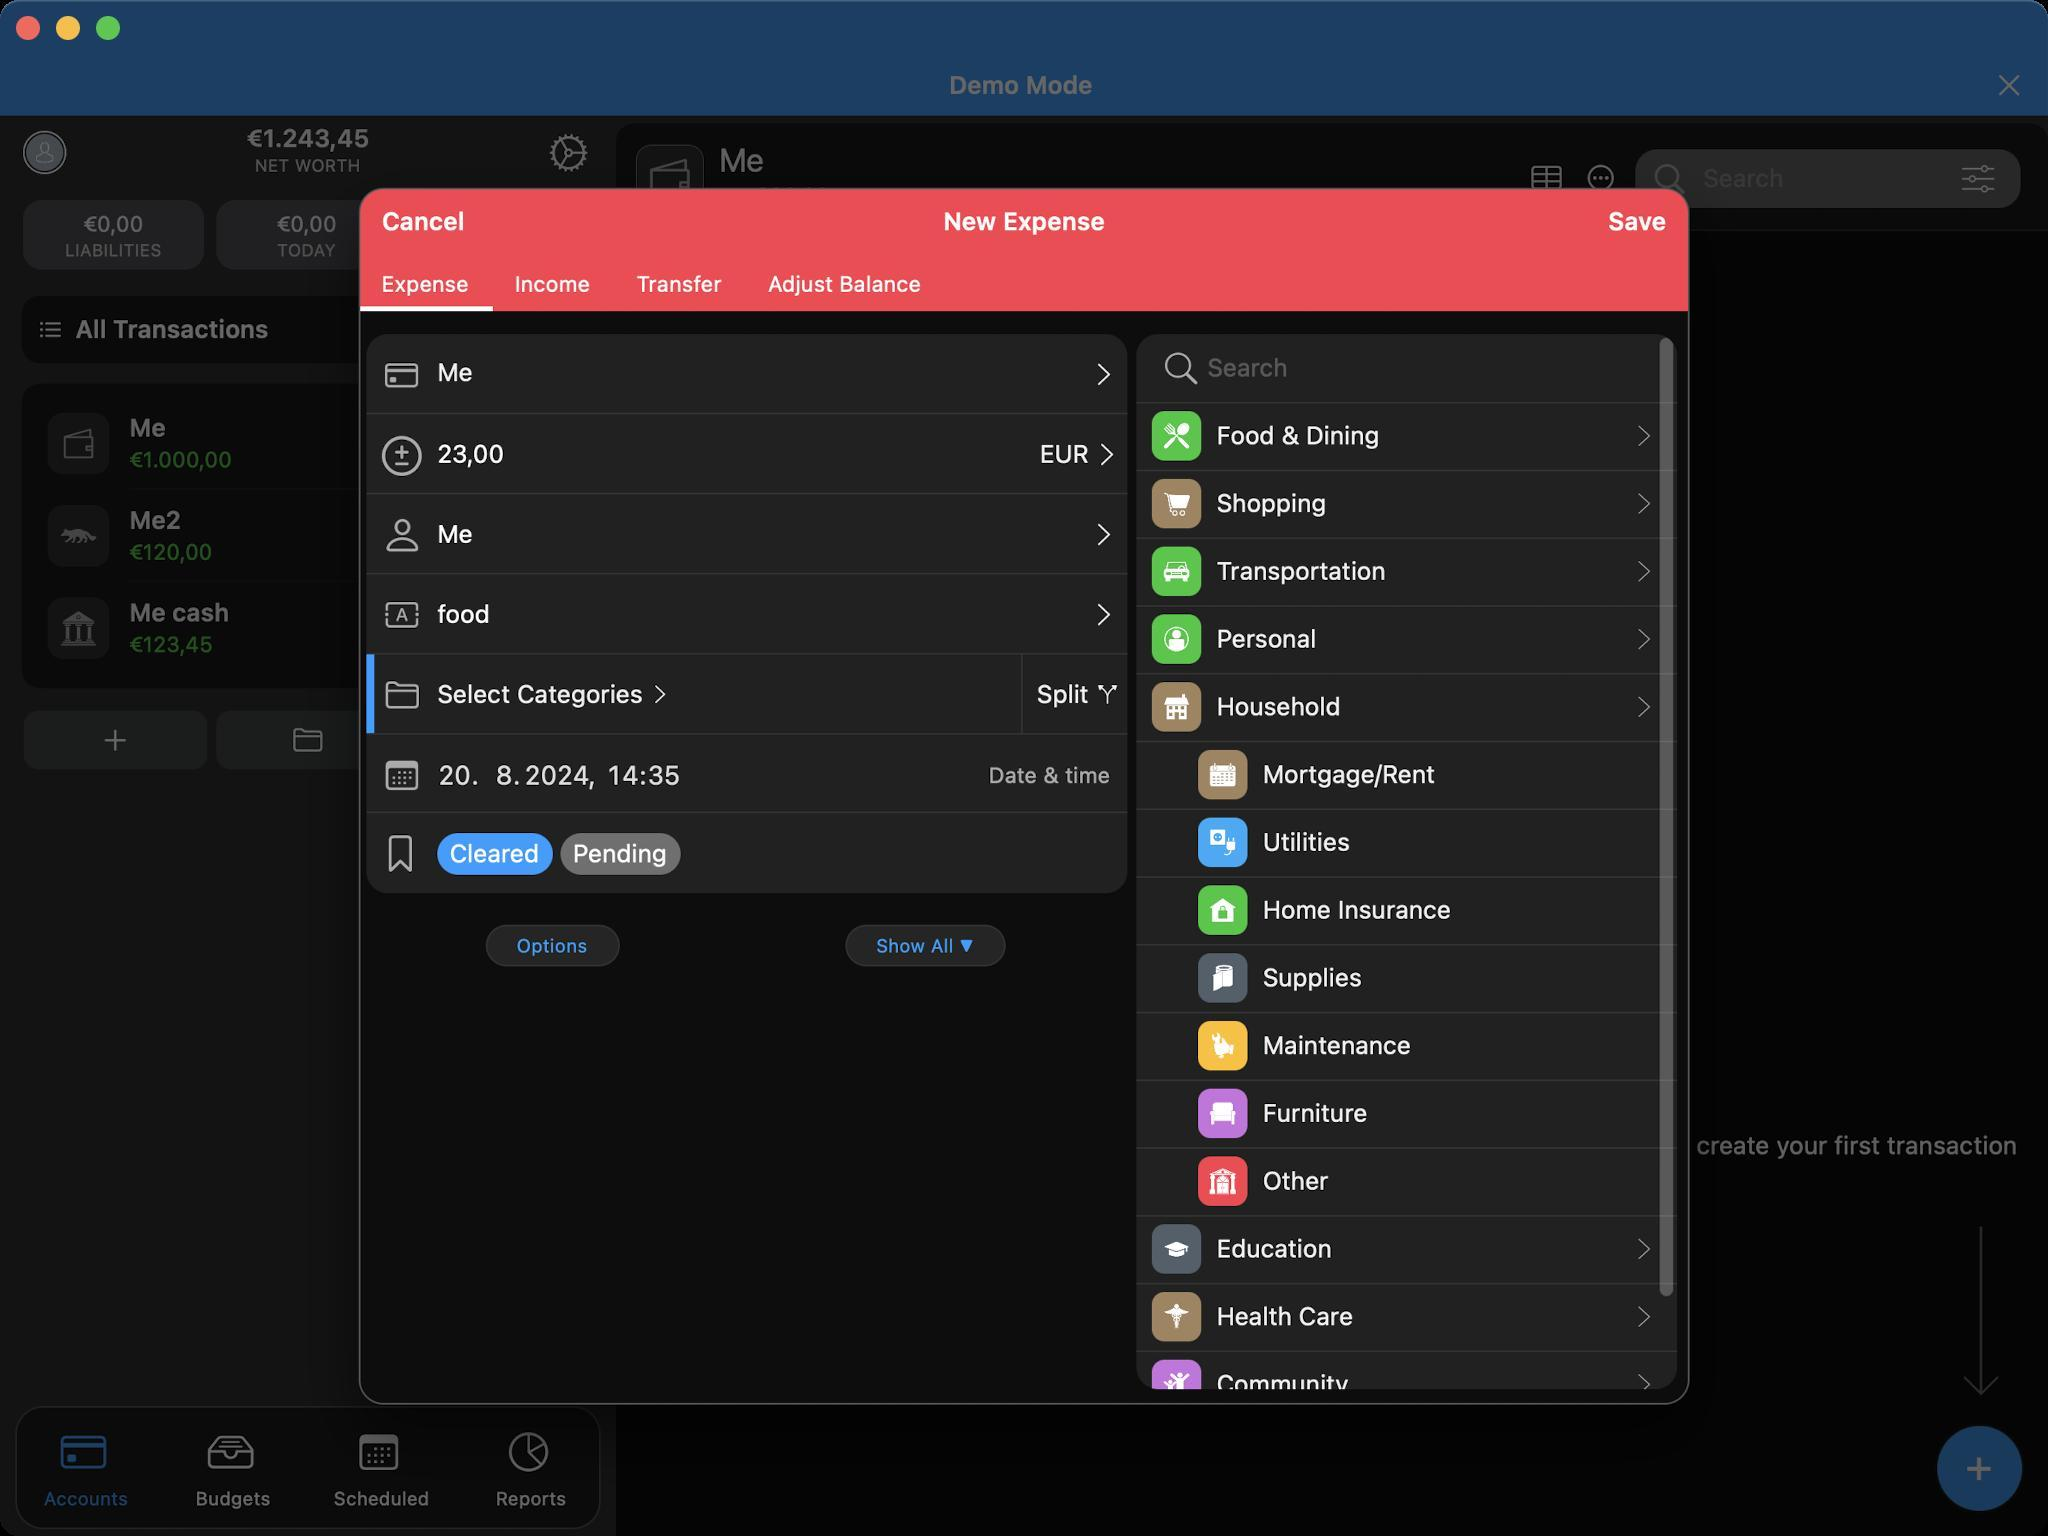
Accessibility tree:
{"name": "MoneyWiz", "role": "AXWindow", "description": null, "role_description": "standard window", "value": null, "position": "352.00;95.00", "size": "1024;768", "children": [{"name": null, "role": "AXGroup", "description": null, "role_description": "group", "value": null, "position": "0.00;0.00", "size": "1024;768", "children": [{"name": null, "role": "AXGroup", "description": null, "role_description": "group", "value": null, "position": "0.00;0.00", "size": "1024;768", "children": [{"name": null, "role": "AXGroup", "description": null, "role_description": "group", "value": null, "position": "179.41;93.94", "size": "665;608", "children": [{"name": null, "role": "AXButton", "description": "Back", "role_description": "button", "value": null, "position": "179.41;93.94", "size": "69;34", "children": []}, {"name": null, "role": "AXStaticText", "description": "New Expense", "role_description": "text", "value": null, "position": "248.71;93.94", "size": "527;34", "children": []}, {"name": null, "role": "AXButton", "description": "Done", "role_description": "button", "value": null, "position": "694.93;93.94", "size": "150;34", "children": []}, {"name": null, "role": "AXButton", "description": "Expense", "role_description": "button", "value": null, "position": "179.41;127.82", "size": "67;28", "children": []}, {"name": null, "role": "AXButton", "description": "Income", "role_description": "button", "value": null, "position": "246.08;127.82", "size": "61;28", "children": []}, {"name": null, "role": "AXButton", "description": "Transfer", "role_description": "button", "value": null, "position": "306.86;127.82", "size": "66;28", "children": []}, {"name": null, "role": "AXButton", "description": "Adjust Balance", "role_description": "button", "value": null, "position": "372.67;127.82", "size": "100;28", "children": []}, {"name": null, "role": "AXButton", "description": "Me", "role_description": "button", "value": null, "position": "218.68;166.32", "size": "302;40", "children": []}, {"name": null, "role": "AXButton", "description": "Forward", "role_description": "button", "value": null, "position": "532.84;167.09", "size": "31;40", "children": []}, {"name": null, "role": "AXGroup", "description": null, "role_description": "group", "value": null, "position": "183.26;207.13", "size": "380;40", "children": [{"name": null, "role": "AXTextField", "description": null, "role_description": "text field", "value": "23,00", "position": "218.68;207.13", "size": "265;40", "children": []}, {"name": null, "role": "AXButton", "description": "EUR", "role_description": "button", "value": null, "position": "494.34;207.13", "size": "69;40", "children": []}]}, {"name": null, "role": "AXTextField", "description": null, "role_description": "text field", "value": "Me", "position": "218.68;247.17", "size": "319;40", "children": []}, {"name": null, "role": "AXButton", "description": "Forward", "role_description": "button", "value": null, "position": "532.84;247.17", "size": "31;40", "children": []}, {"name": null, "role": "AXTextField", "description": null, "role_description": "text field", "value": "food", "position": "218.68;287.21", "size": "319;40", "children": []}, {"name": null, "role": "AXButton", "description": "Forward", "role_description": "button", "value": null, "position": "532.84;287.21", "size": "31;40", "children": []}, {"name": null, "role": "AXButton", "description": "Select Categories", "role_description": "button", "value": null, "position": "218.68;327.25", "size": "103;40", "children": []}, {"name": null, "role": "AXButton", "description": "Forward", "role_description": "button", "value": null, "position": "321.86;327.25", "size": "19;40", "children": []}, {"name": null, "role": "AXButton", "description": "Split", "role_description": "button", "value": null, "position": "518.21;327.25", "size": "26;40", "children": []}, {"name": null, "role": "AXButton", "description": "arrow.branch", "role_description": "button", "value": null, "position": "544.39;327.25", "size": "19;40", "children": []}, {"name": null, "role": "AXStaticText", "description": "Date & time", "role_description": "text", "value": null, "position": "494.34;367.29", "size": "61;40", "children": []}, {"name": null, "role": "AXGroup", "description": null, "role_description": "group", "value": null, "position": "218.68;379.61", "size": "122;15", "children": [{"name": null, "role": "AXPopUpButton", "description": "20. August 2024", "role_description": "date time area", "value": null, "position": "218.68;379.61", "size": "122;15", "children": []}]}, {"name": null, "role": "AXGroup", "description": null, "role_description": "group", "value": null, "position": "218.68;406.56", "size": "337;40", "children": [{"name": null, "role": "AXGroup", "description": null, "role_description": "group", "value": null, "position": "218.68;416.57", "size": "122;21", "children": [{"name": null, "role": "AXButton", "description": "Cleared", "role_description": "button", "value": null, "position": "218.68;416.57", "size": "58;21", "children": []}, {"name": null, "role": "AXButton", "description": "Pending", "role_description": "button", "value": null, "position": "280.28;416.57", "size": "60;21", "children": []}]}]}, {"name": null, "role": "AXButton", "description": "Options", "role_description": "button", "value": null, "position": "242.93;462.38", "size": "67;21", "children": []}, {"name": null, "role": "AXButton", "description": "Show All ▼", "role_description": "button", "value": null, "position": "422.73;462.38", "size": "80;21", "children": []}, {"name": null, "role": "AXStaticText", "description": "No data", "role_description": "text", "value": null, "position": "567.49;167.09", "size": "270;527", "children": []}, {"name": null, "role": "AXGroup", "description": null, "role_description": "table", "value": null, "position": "568.26;167.09", "size": "270;527", "children": [{"name": null, "role": "AXTextField", "description": null, "role_description": "text field", "value": "", "position": "603.68;167.09", "size": "224;34", "children": []}, {"name": null, "role": "AXGroup", "description": null, "role_description": "group", "value": "", "position": "568.26;200.97", "size": "270;34", "children": [{"name": null, "role": "AXStaticText", "description": "Food & Dining", "role_description": "text", "value": "", "position": "568.26;200.97", "size": "270;34", "children": []}, {"name": null, "role": "AXButton", "description": "Forward", "role_description": "button", "value": null, "position": "787.71;184.03", "size": "68;68", "children": []}]}, {"name": null, "role": "AXGroup", "description": null, "role_description": "group", "value": "", "position": "568.26;234.85", "size": "270;34", "children": [{"name": null, "role": "AXStaticText", "description": "Shopping", "role_description": "text", "value": "", "position": "568.26;234.85", "size": "270;34", "children": []}, {"name": null, "role": "AXButton", "description": "Forward", "role_description": "button", "value": null, "position": "787.71;217.91", "size": "68;68", "children": []}]}, {"name": null, "role": "AXGroup", "description": null, "role_description": "group", "value": "", "position": "568.26;268.73", "size": "270;34", "children": [{"name": null, "role": "AXStaticText", "description": "Transportation", "role_description": "text", "value": "", "position": "568.26;268.73", "size": "270;34", "children": []}, {"name": null, "role": "AXButton", "description": "Forward", "role_description": "button", "value": null, "position": "787.71;251.79", "size": "68;68", "children": []}]}, {"name": null, "role": "AXGroup", "description": null, "role_description": "group", "value": "", "position": "568.26;302.61", "size": "270;34", "children": [{"name": null, "role": "AXStaticText", "description": "Personal", "role_description": "text", "value": "", "position": "568.26;302.61", "size": "270;34", "children": []}, {"name": null, "role": "AXButton", "description": "Forward", "role_description": "button", "value": null, "position": "787.71;285.67", "size": "68;68", "children": []}]}, {"name": null, "role": "AXGroup", "description": null, "role_description": "group", "value": "", "position": "568.26;336.49", "size": "270;34", "children": [{"name": null, "role": "AXStaticText", "description": "Household", "role_description": "text", "value": "", "position": "568.26;336.49", "size": "270;34", "children": []}, {"name": null, "role": "AXButton", "description": "Forward", "role_description": "button", "value": null, "position": "787.71;319.55", "size": "68;68", "children": []}]}, {"name": null, "role": "AXGroup", "description": null, "role_description": "group", "value": "", "position": "568.26;370.37", "size": "270;34", "children": [{"name": null, "role": "AXStaticText", "description": "Mortgage/Rent", "role_description": "text", "value": "", "position": "568.26;370.37", "size": "270;34", "children": []}]}, {"name": null, "role": "AXGroup", "description": null, "role_description": "group", "value": "", "position": "568.26;404.25", "size": "270;34", "children": [{"name": null, "role": "AXStaticText", "description": "Utilities", "role_description": "text", "value": "", "position": "568.26;404.25", "size": "270;34", "children": []}]}, {"name": null, "role": "AXGroup", "description": null, "role_description": "group", "value": "", "position": "568.26;438.13", "size": "270;34", "children": [{"name": null, "role": "AXStaticText", "description": "Home Insurance", "role_description": "text", "value": "", "position": "568.26;438.13", "size": "270;34", "children": []}]}, {"name": null, "role": "AXGroup", "description": null, "role_description": "group", "value": "", "position": "568.26;472.01", "size": "270;34", "children": [{"name": null, "role": "AXStaticText", "description": "Supplies", "role_description": "text", "value": "", "position": "568.26;472.01", "size": "270;34", "children": []}]}, {"name": null, "role": "AXGroup", "description": null, "role_description": "group", "value": "", "position": "568.26;505.89", "size": "270;34", "children": [{"name": null, "role": "AXStaticText", "description": "Maintenance", "role_description": "text", "value": "", "position": "568.26;505.89", "size": "270;34", "children": []}]}, {"name": null, "role": "AXGroup", "description": null, "role_description": "group", "value": "", "position": "568.26;539.77", "size": "270;34", "children": [{"name": null, "role": "AXStaticText", "description": "Furniture", "role_description": "text", "value": "", "position": "568.26;539.77", "size": "270;34", "children": []}]}, {"name": null, "role": "AXGroup", "description": null, "role_description": "group", "value": "", "position": "568.26;573.65", "size": "270;34", "children": [{"name": null, "role": "AXStaticText", "description": "Other", "role_description": "text", "value": "", "position": "568.26;573.65", "size": "270;34", "children": []}]}, {"name": null, "role": "AXGroup", "description": null, "role_description": "group", "value": "", "position": "568.26;607.53", "size": "270;34", "children": [{"name": null, "role": "AXStaticText", "description": "Education", "role_description": "text", "value": "", "position": "568.26;607.53", "size": "270;34", "children": []}, {"name": null, "role": "AXButton", "description": "Forward", "role_description": "button", "value": null, "position": "787.71;590.59", "size": "68;68", "children": []}]}, {"name": null, "role": "AXGroup", "description": null, "role_description": "group", "value": "", "position": "568.26;641.41", "size": "270;34", "children": [{"name": null, "role": "AXStaticText", "description": "Health Care", "role_description": "text", "value": "", "position": "568.26;641.41", "size": "270;34", "children": []}, {"name": null, "role": "AXButton", "description": "Forward", "role_description": "button", "value": null, "position": "787.71;624.47", "size": "68;68", "children": []}]}, {"name": null, "role": "AXGroup", "description": null, "role_description": "group", "value": "", "position": "568.26;675.29", "size": "270;34", "children": [{"name": null, "role": "AXStaticText", "description": "Community", "role_description": "text", "value": "", "position": "568.26;675.29", "size": "270;34", "children": []}, {"name": null, "role": "AXButton", "description": "Forward", "role_description": "button", "value": null, "position": "787.71;658.35", "size": "68;68", "children": []}]}]}]}]}]}, {"name": null, "role": "AXButton", "description": null, "role_description": "close button", "value": null, "position": "7.00;6.00", "size": "14;16", "children": []}, {"name": null, "role": "AXButton", "description": null, "role_description": "full screen button", "value": null, "position": "47.00;6.00", "size": "14;16", "children": [{"name": null, "role": "AXGroup", "description": null, "role_description": "group", "value": null, "position": "47.00;6.00", "size": "14;16", "children": [{"name": null, "role": "AXGroup", "description": null, "role_description": "group", "value": null, "position": "47.00;6.00", "size": "14;16", "children": []}]}]}, {"name": null, "role": "AXButton", "description": null, "role_description": "minimize button", "value": null, "position": "27.00;6.00", "size": "14;16", "children": []}]}